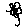
Label: flower